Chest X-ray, AP view. Patient: 55 years old, sex F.
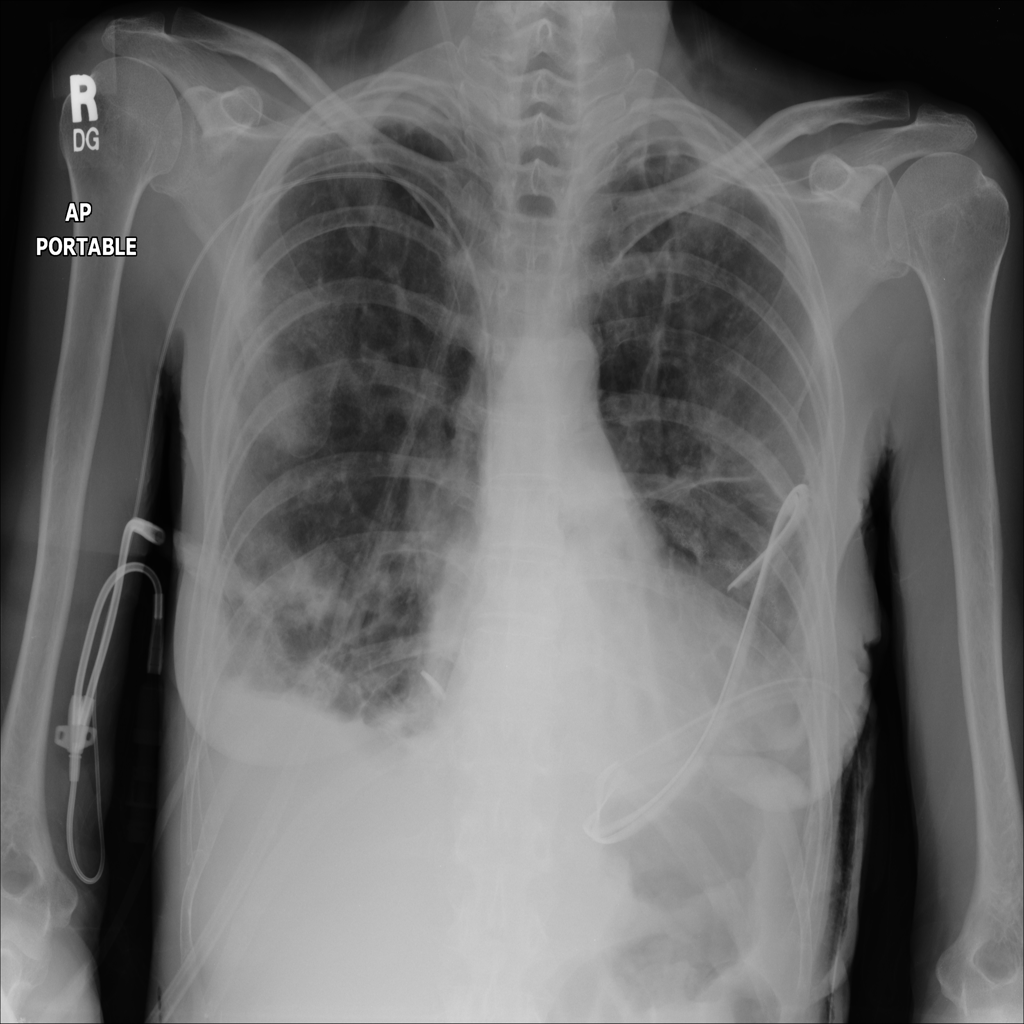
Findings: Infiltration